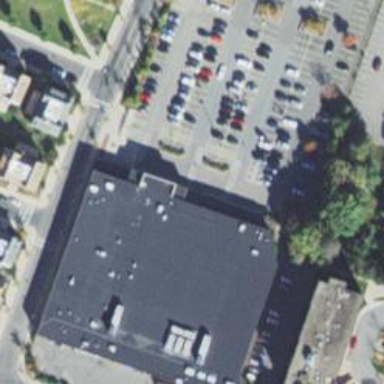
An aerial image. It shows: Pharmacy providing healthcare services.